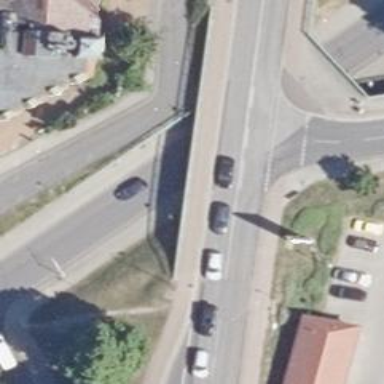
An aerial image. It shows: Primary highway with asphalt surface. There is cycle track on the right.